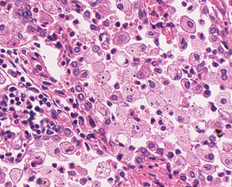
Tumor epithelial tissue: yes
Tumor-associated stroma tissue: yes
Normal tissue: no